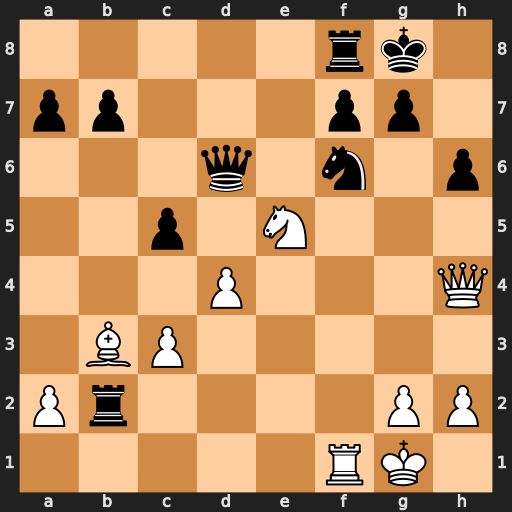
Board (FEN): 5rk1/pp3pp1/3q1n1p/2p1N3/3P3Q/1BP5/Pr4PP/5RK1
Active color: w
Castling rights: -
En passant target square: -
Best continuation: Nc4 Rxg2+ Kxg2